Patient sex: F
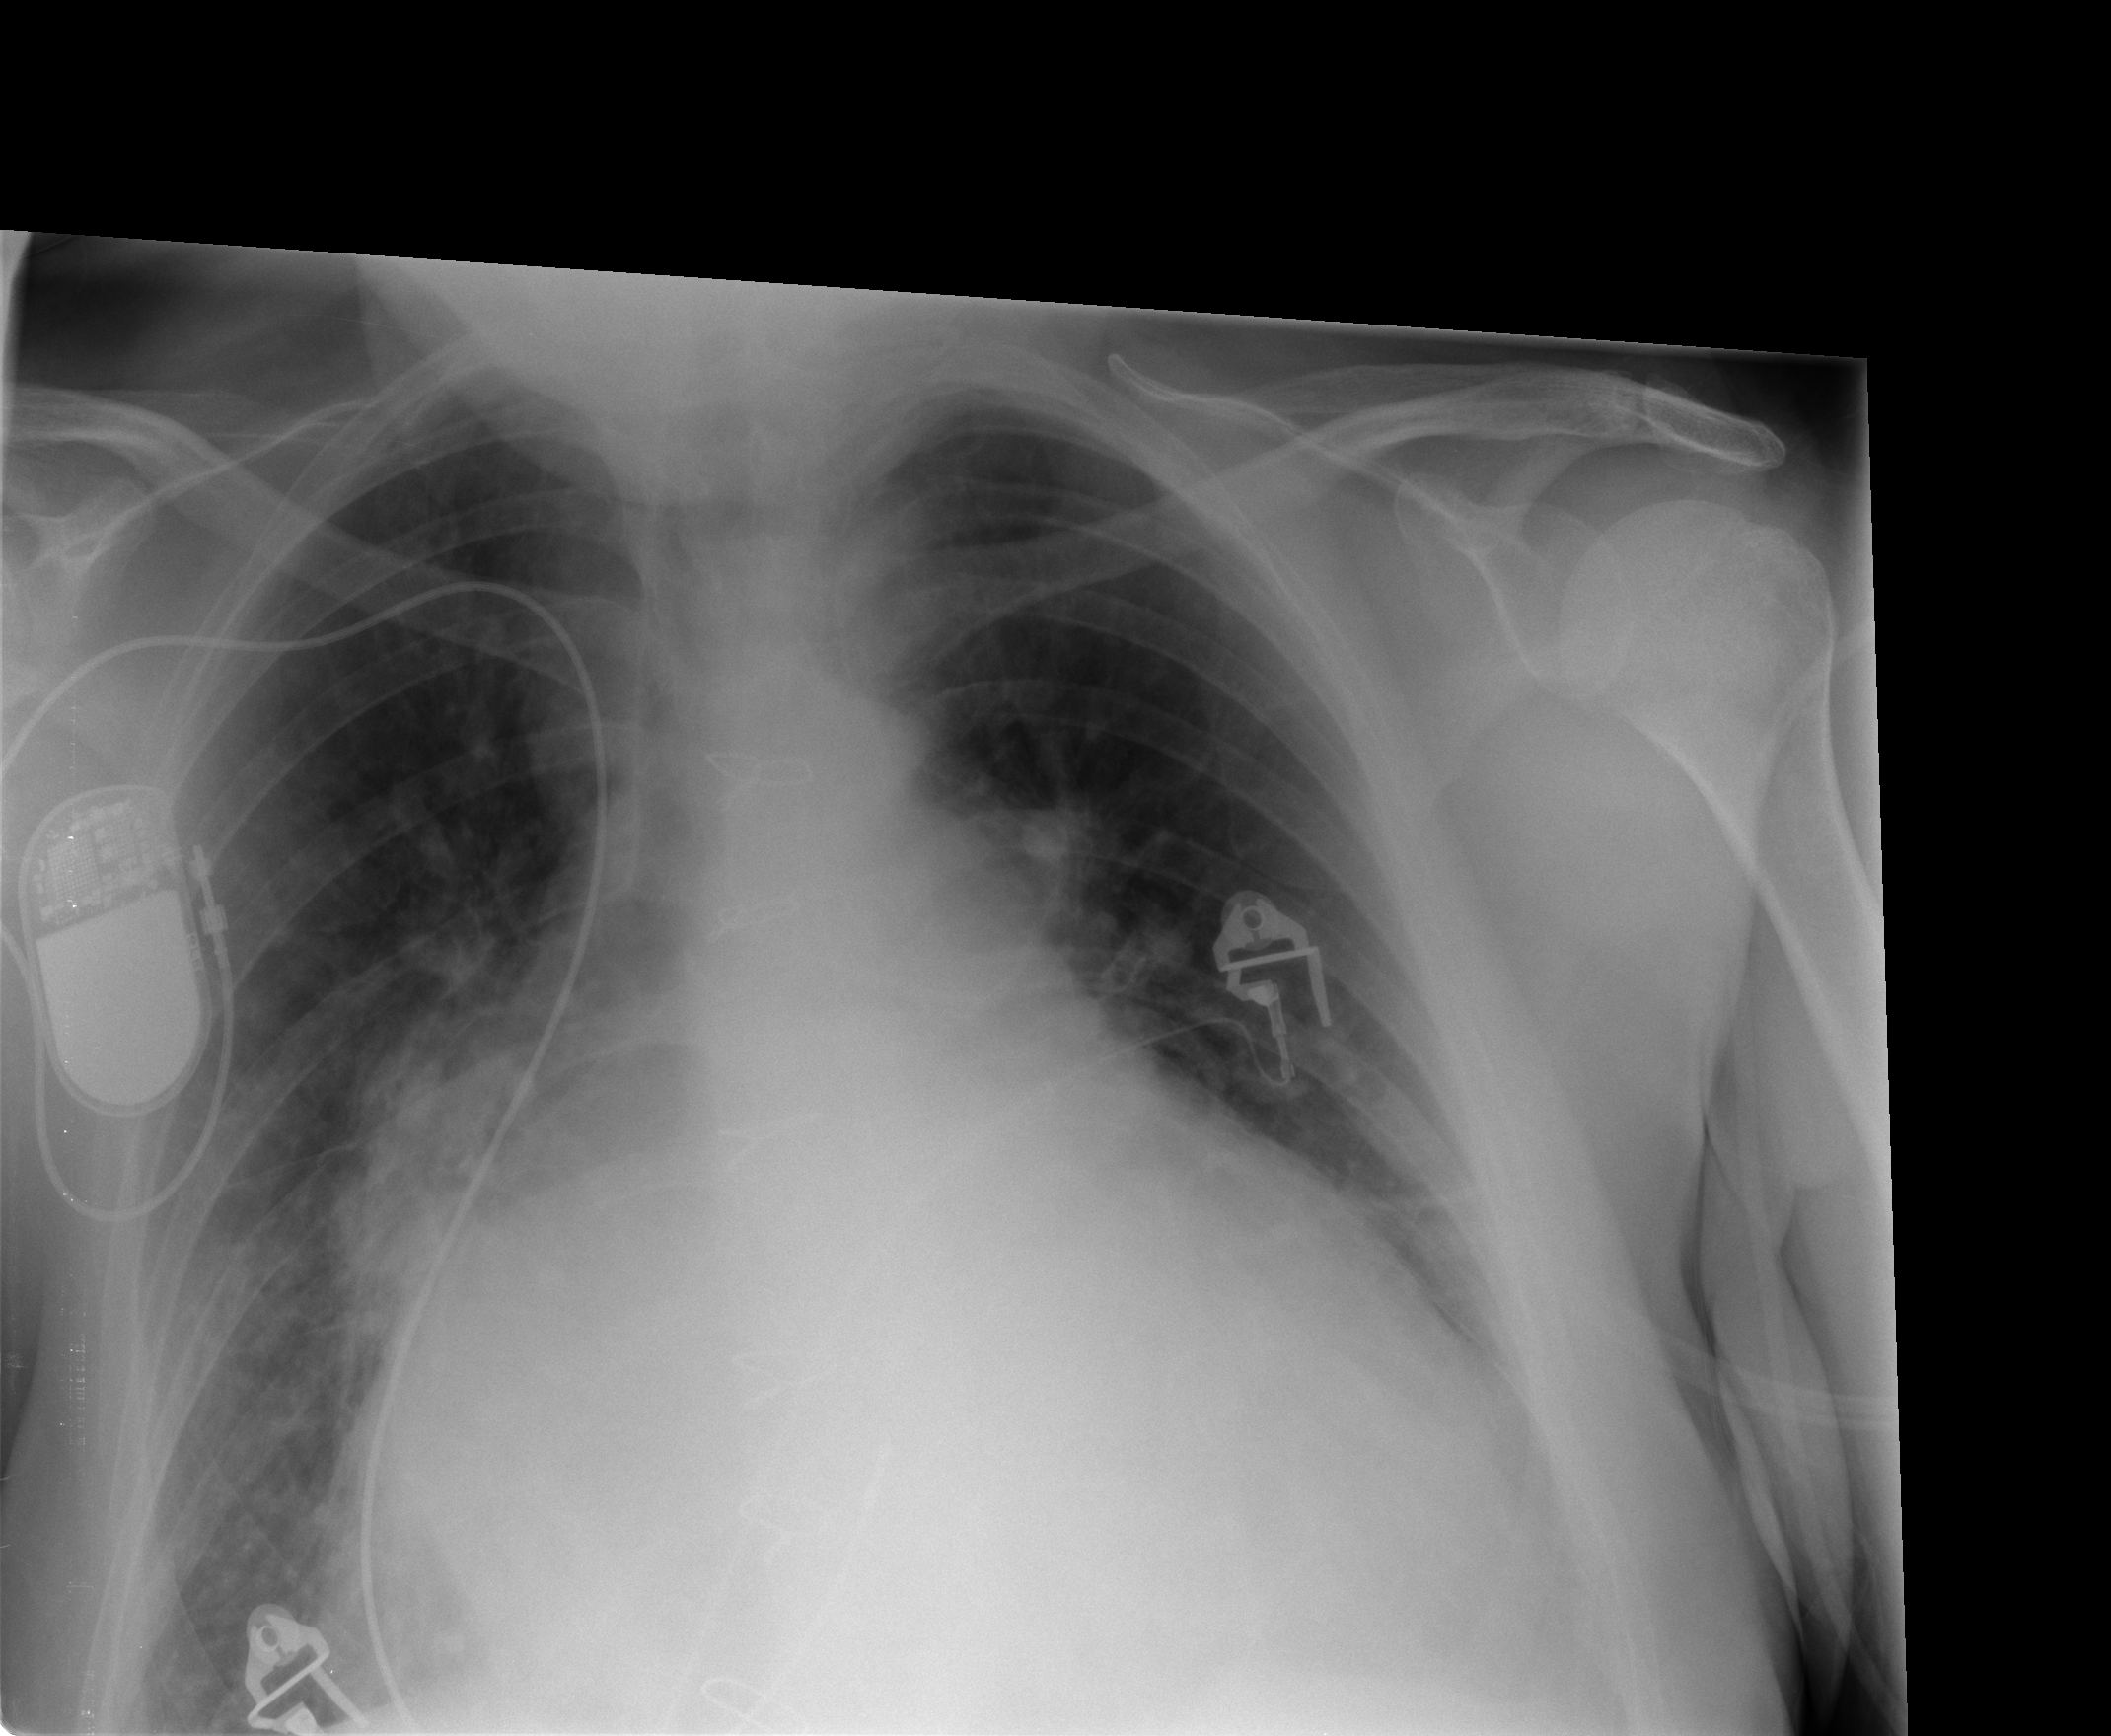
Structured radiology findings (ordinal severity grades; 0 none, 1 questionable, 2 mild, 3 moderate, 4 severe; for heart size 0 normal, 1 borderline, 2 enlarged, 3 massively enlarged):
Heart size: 3
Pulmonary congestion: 1
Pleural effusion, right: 0
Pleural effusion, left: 1
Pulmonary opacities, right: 0
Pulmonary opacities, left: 0
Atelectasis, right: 2
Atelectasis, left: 2